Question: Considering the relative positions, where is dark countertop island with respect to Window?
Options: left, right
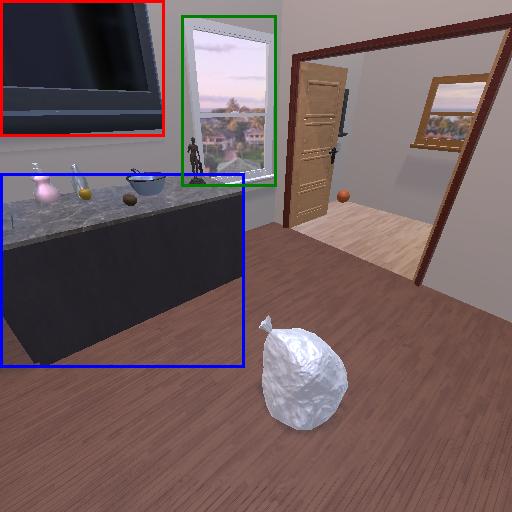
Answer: left